Question: I am newbie android, I study android by work with demo code, here is my code:
'''
public class MainActivity extends Activity {
/** Called when the activity is first created. */
@Override
public void onCreate(Bundle savedInstanceState) {
super.onCreate(savedInstanceState);
setContentView(R.layout.main);
TextView txt = (TextView) findViewById(R.id.txtHello);
txt.setText("Hello World!");
}
}
'''
And here is XML file :
'''
<LinearLayout xmlns:android="http://schemas.android.com/apk/res/android"
android:orientation="vertical"
android:layout_width="fill_parent"
android:layout_height="fill_parent"
>
<TextView
android:id="@+id/txtHello"
android:layout_width="fill_parent"
android:layout_height="wrap_content"
/>
</LinearLayout>
'''
But when I run this project, I cannot see this textview, everyone help me please :(, I do not know my problem is..?

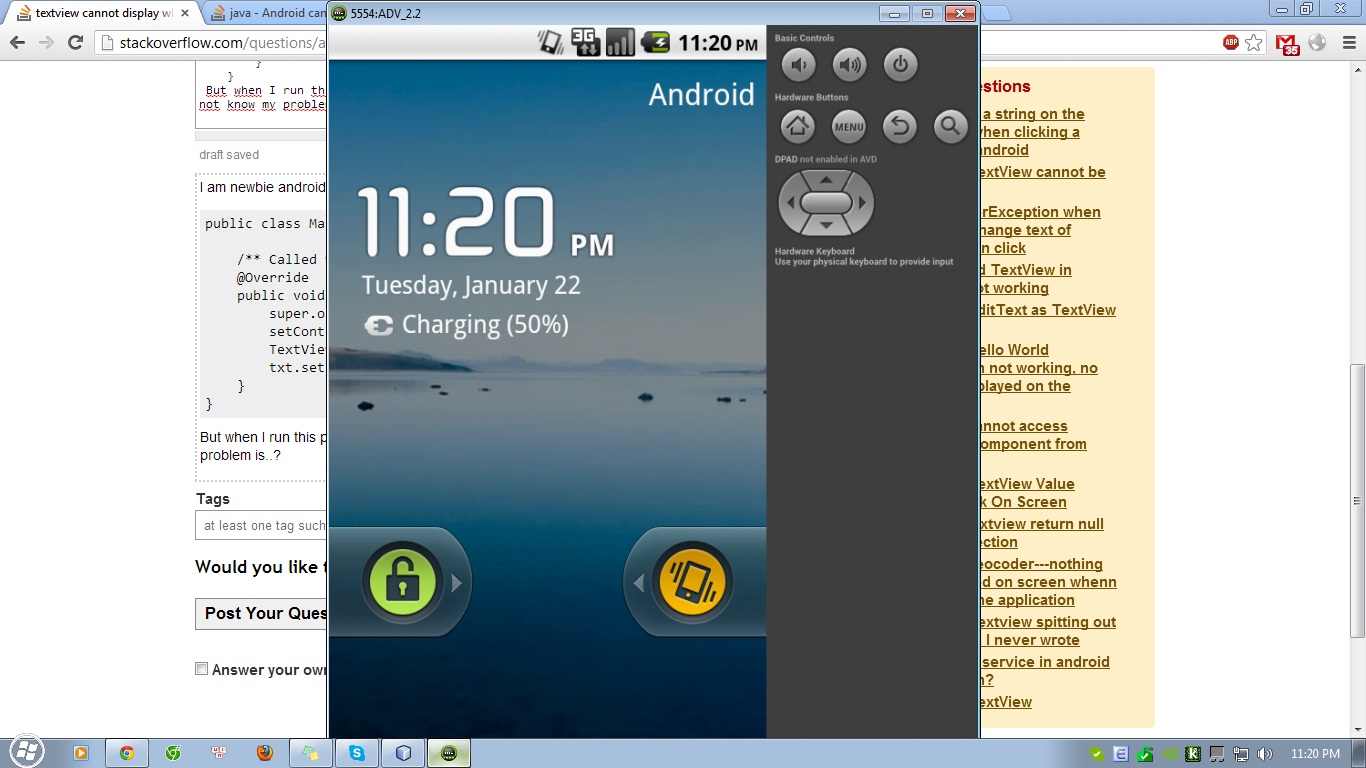
Answer: The solution seems to be easy.
- - - -
Not to be rude, but it's better to start learning Android on <URL> part.